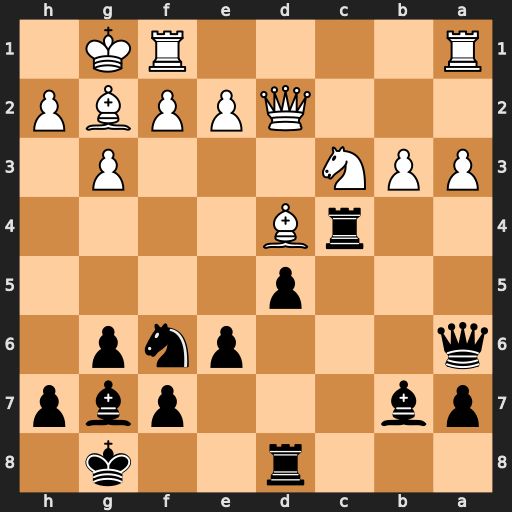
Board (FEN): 3r2k1/pb3pbp/q3pnp1/3p4/2rB4/PPN3P1/3QPPBP/R4RK1
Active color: b
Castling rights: -
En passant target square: -
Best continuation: Rxd4 Qxd4 Ne4